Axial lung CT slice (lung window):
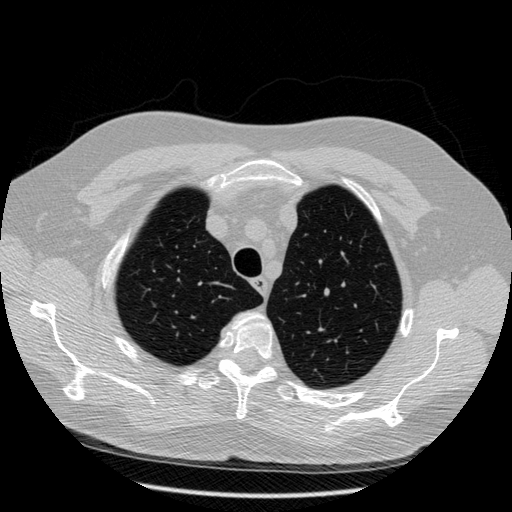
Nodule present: no